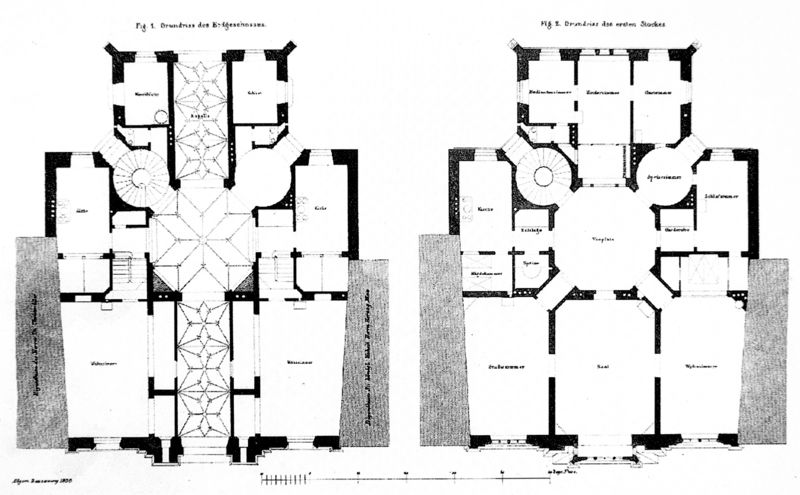
Titel: Wohnhaus Sepp, Schönfeldstraße 1a (heute Rheinbergerstraße 1a) in München, Grundriss Erd- und 1. Obergeschoss
Künstler: Matthias Berger
Institution: (Seriendruck)
Schlagwörter: flügel, weiß, fenster, grau, mitte, raum, schwarz, skizze, tür, zeichen, zeichnung, zimmer, dach, gebäude, haus, schloss, muster, wand, architektur, signatur, kirche, boden, innen, kreis, rund, stock, turm, schrift, papier, ansicht, italien, türen, zwei, mauer, hof, saal, vogelperspektive, kuppel, treppe, treppen, architecture, church, stairs, wohnung, schlafzimmer, durchgang, floor, innenansicht, tor, halle, oben, wände, eingang, eingänge, gang, zugang, loggia, wohnhaus, gewölbe, eckig, kreuz, palast, stern, stockwerk, draufsicht, sterne, beschriftung, flur, räume, entwurf, hauptschiff, ecken, quadrate, villa, küche, mittelschiff, kreuzgewölbe, seitenschiff, mauern, treppenhaus, building, plan, bibliothek, museum, wendeltreppe, black and white, quadrat, model, beschreibung, legende, geschoss, basilika, grundriss, kreuzgang, massstab, etage, bauplan, architekt, krypta, zentralbau, gänge, rotunde, palladio, neubau, erdgeschoss, apsiden, beschriftet, zweistöckig, vierung, zentriert, durchgänge, floor plan, walls, skala, masstab, erster stock, zweiter stock, blaupause, floors, plans, scale, familienhaus, säle, art, abstand, arcjitektur, bedienstetenzimer, benennung, kinderzimmer, messleiste, messskala, sterngewölbe, twei, sakristei, prisma, prismen, figure, korridor, star, library, ergeschoss, blueprint, rooms, zetnralbau, layout, blueprints, wals, buiulding